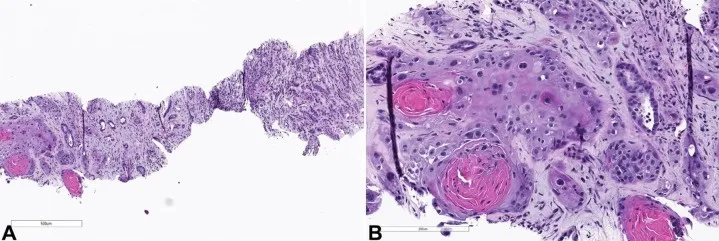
Low magnification image showing the tumor infiltrating the renal parenchyma (H&E, 40x); high magnification showing cytologic details of the tumor cells (H&E 200x).
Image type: pathology (h&e)